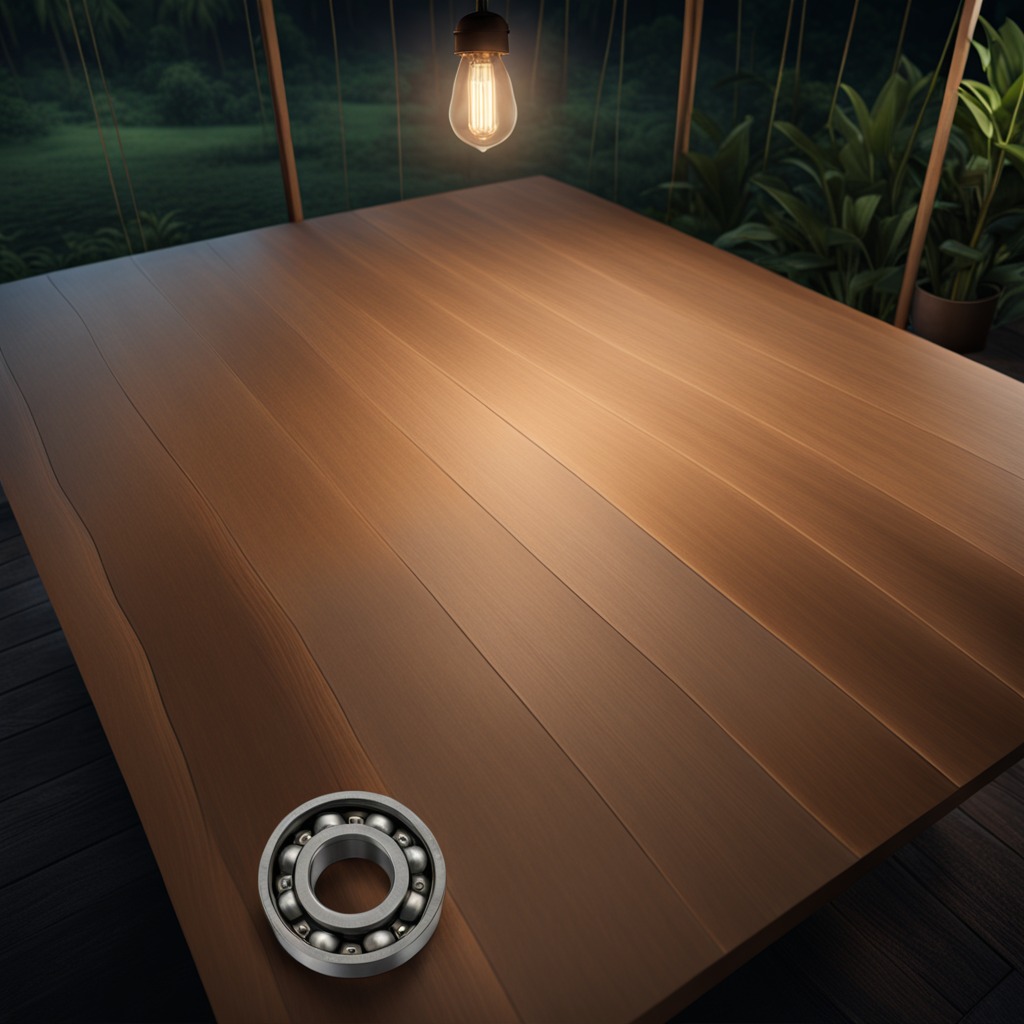
A metal ball bearing is lying on a wooden table inside a jungle field workshop tent at night.